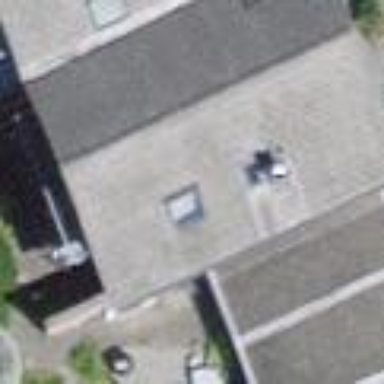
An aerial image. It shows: Terrace building.